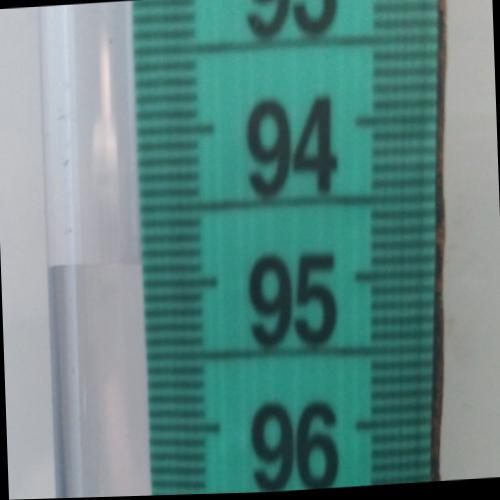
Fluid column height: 94.9 cm